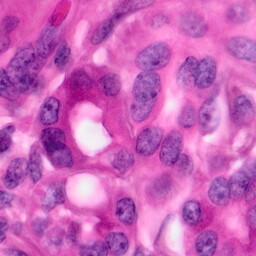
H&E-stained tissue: Pancreatic